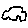
Label: car